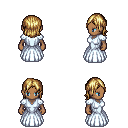
a pixel art fantasy rpg character, female body template, human, dark skin, underdress, red pants, blonde long bangs hairstyle, four views (front, back, left, right), 2x2 character sprite sheet, small pixel art, hard edges, no anti-aliasing